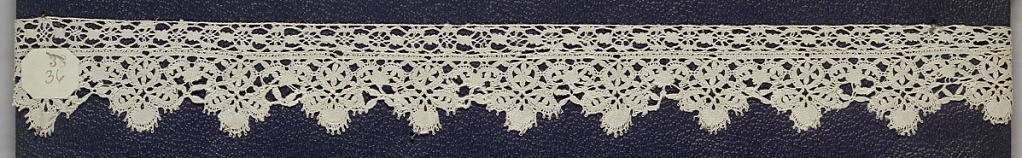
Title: Border
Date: mid-18th century
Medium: Technique: bobbin lace
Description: Bobbin lace edge, floral tab edge; mid-18th century Flemish